Field crop: tomato
Growth stage: 1
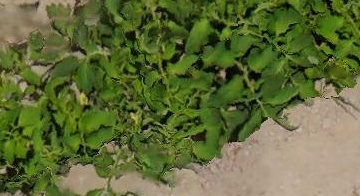
Species: tomato